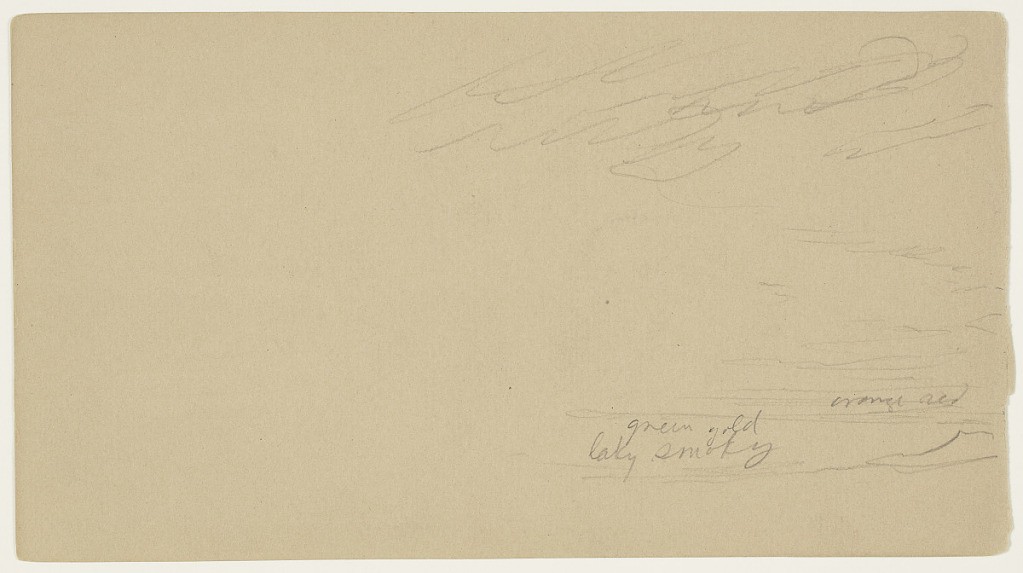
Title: Sunset over the Hudson Valley, Part One
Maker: Frederic Edwin Church, American, 1826–1900
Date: January 1875
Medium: Graphite on light brown laid paper; verso: graphite
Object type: Drawing
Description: Landscape sketch showing a portion of a panoramic view of a vibrant sunset over mountainous terrain in the Hudson River Valley. Confined to the right side of the leaf, this drawing shows a portion of a jagged mountain range at far right, with layers of loosely rendered clouds above it.

Verso: Landscape sketch showing a loosely-rendered view of the Catskill Escarpment beneath an immense billowing cloud bank, likely viewed from Church's home near Hudson, New York, known as Olana. The mountains are dark with shadow and the sky in the background appears to be dark, as well, contrasting with the white cloud that dominates the composition. Sky and clouds are somewhat unclear here.